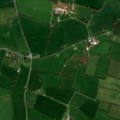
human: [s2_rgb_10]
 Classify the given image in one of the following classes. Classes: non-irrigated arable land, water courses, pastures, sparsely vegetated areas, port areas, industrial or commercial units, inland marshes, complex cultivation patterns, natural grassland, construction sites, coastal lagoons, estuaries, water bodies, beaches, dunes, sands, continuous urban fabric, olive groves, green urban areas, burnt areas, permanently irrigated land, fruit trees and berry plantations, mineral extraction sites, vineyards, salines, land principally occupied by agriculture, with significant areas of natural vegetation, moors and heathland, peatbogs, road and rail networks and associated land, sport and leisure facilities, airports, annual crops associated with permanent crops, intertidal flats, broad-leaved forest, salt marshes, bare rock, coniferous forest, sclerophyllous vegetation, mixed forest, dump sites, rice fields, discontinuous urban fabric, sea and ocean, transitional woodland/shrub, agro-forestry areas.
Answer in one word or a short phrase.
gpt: pastures